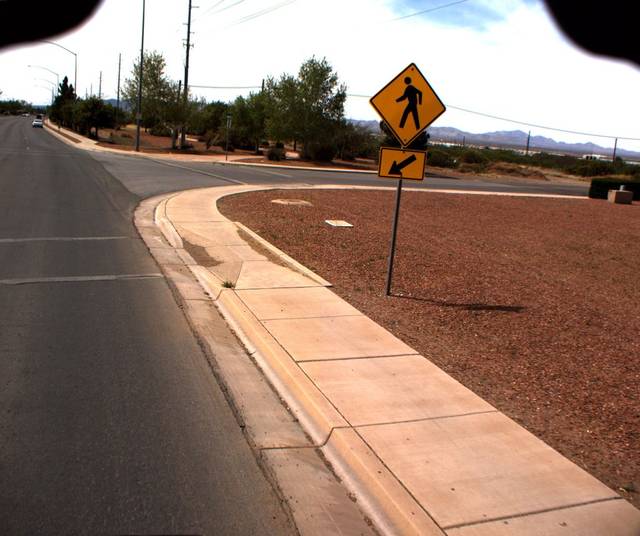
Region: United States
Coordinates: 31.349, -109.556